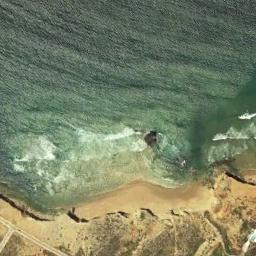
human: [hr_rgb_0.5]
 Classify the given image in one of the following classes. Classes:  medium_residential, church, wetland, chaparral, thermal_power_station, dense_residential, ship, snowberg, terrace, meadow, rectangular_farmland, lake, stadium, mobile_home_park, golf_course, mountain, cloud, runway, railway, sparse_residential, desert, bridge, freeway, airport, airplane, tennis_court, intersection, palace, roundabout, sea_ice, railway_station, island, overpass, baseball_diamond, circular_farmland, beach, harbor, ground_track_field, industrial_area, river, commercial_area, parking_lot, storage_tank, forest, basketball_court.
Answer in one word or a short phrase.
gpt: beach